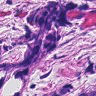
Metastatic tissue present: yes